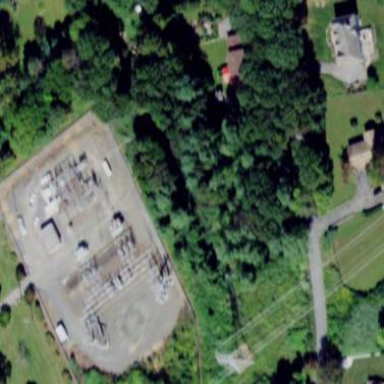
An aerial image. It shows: Substation with power equipment.